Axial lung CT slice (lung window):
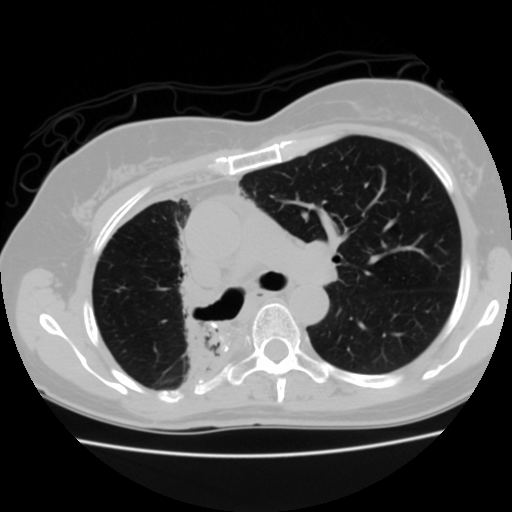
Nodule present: no